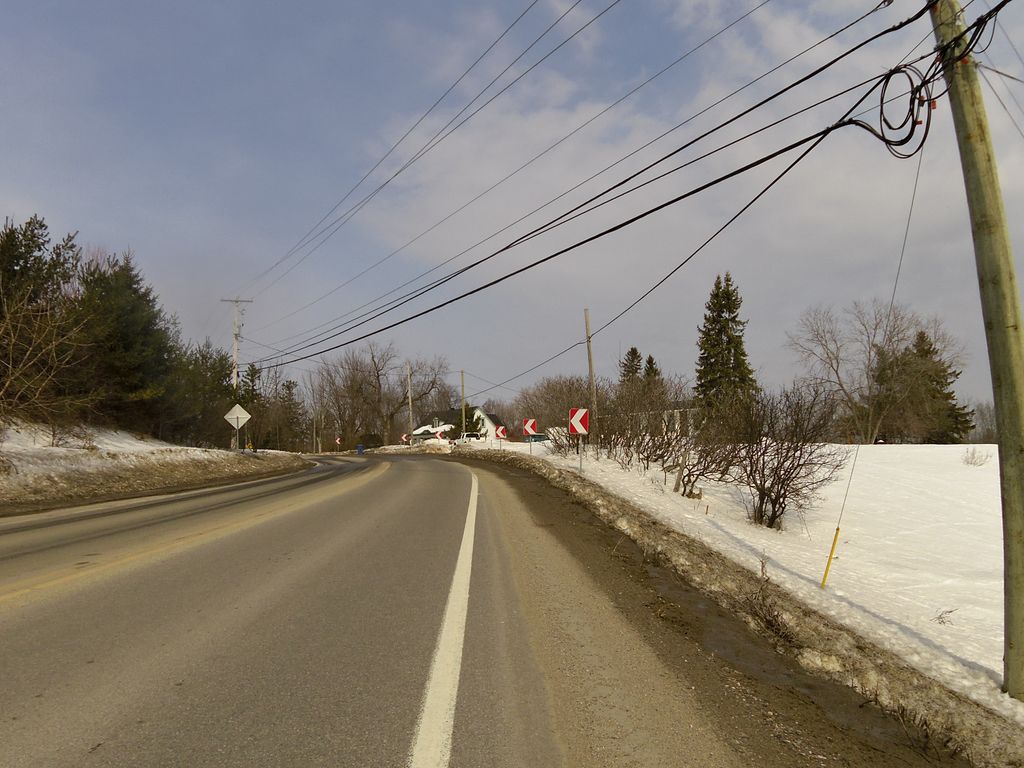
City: ottawa-gatineau